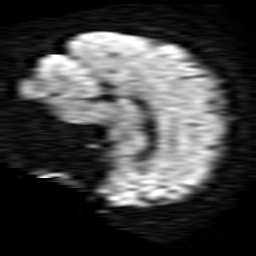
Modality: TRACE
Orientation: sagittal
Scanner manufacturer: ge
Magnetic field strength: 1.5 T
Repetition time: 8 s
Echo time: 0.0975 s